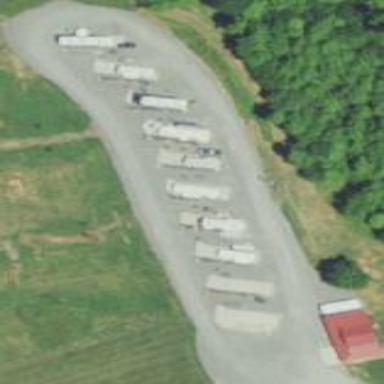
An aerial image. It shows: Caravan site with caravans.